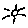
Label: sun